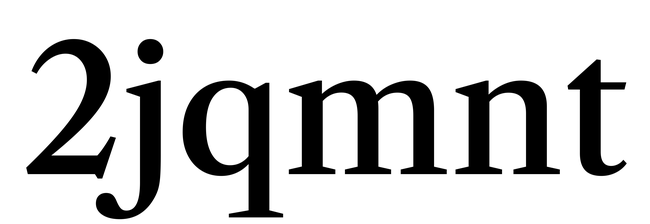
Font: LibreCaslonText_Medium